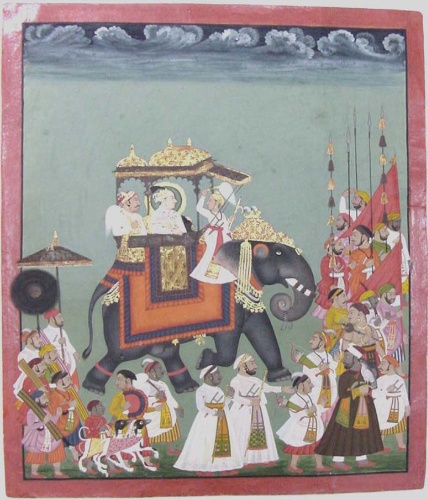
Date: ca. 1755
Object type: Painting
Classification: Paintings
Medium: Ink, opaque watercolor, and gold on paper
Culture: India (Rajasthan, Mewar)
Dimensions: Page 17 1/8 x 14 1/2 in. (43.5 x 36.8 cm)
Department: Asian Art
Credit line: Cynthia Hazen Polsky and Leon B. Polsky Fund, 2004
Accession year: 2004
Repository: Metropolitan Museum of Art, New York, NY
Tags: Men|Dogs|Elephants